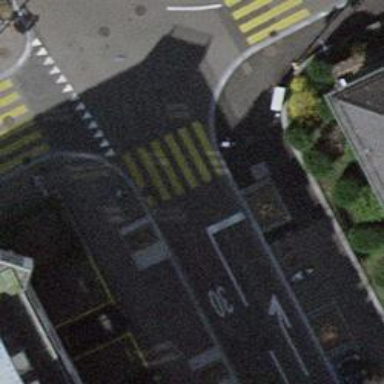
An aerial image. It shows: Kerb barrier.